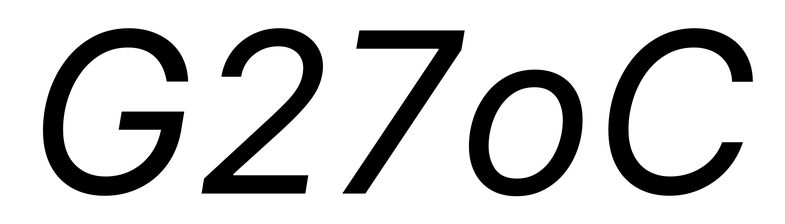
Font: Inter-Italic_Italic